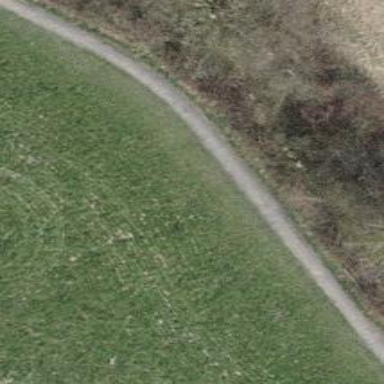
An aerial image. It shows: Asphalt footway.